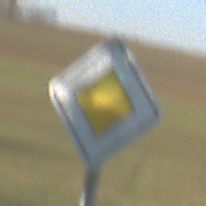
Verkehrszeichen: Vorfahrtsstrasse
Umgebung: Outdoor, Nature
Tageszeit: MorningAfternoon
Wetter: Clear
Licht: Natural
Jahreszeit: Winter
Kontrast: HighContrast